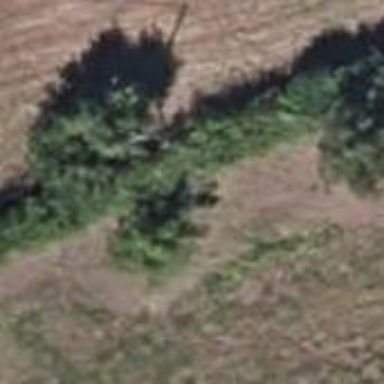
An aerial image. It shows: Power pole.